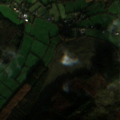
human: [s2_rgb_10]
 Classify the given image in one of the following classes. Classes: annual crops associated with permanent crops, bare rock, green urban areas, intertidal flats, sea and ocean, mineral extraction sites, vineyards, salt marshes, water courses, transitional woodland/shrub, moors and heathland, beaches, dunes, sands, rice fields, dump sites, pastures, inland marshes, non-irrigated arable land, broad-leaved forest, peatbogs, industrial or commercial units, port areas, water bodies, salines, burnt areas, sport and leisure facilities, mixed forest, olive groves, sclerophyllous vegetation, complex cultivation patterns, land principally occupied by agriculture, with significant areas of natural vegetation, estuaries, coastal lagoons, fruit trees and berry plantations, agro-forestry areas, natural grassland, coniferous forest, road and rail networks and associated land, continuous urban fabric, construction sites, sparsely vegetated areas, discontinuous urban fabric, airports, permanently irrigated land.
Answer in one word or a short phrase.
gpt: pastures, land principally occupied by agriculture, with significant areas of natural vegetation, coniferous forest